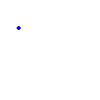
Particle: proton